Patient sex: M
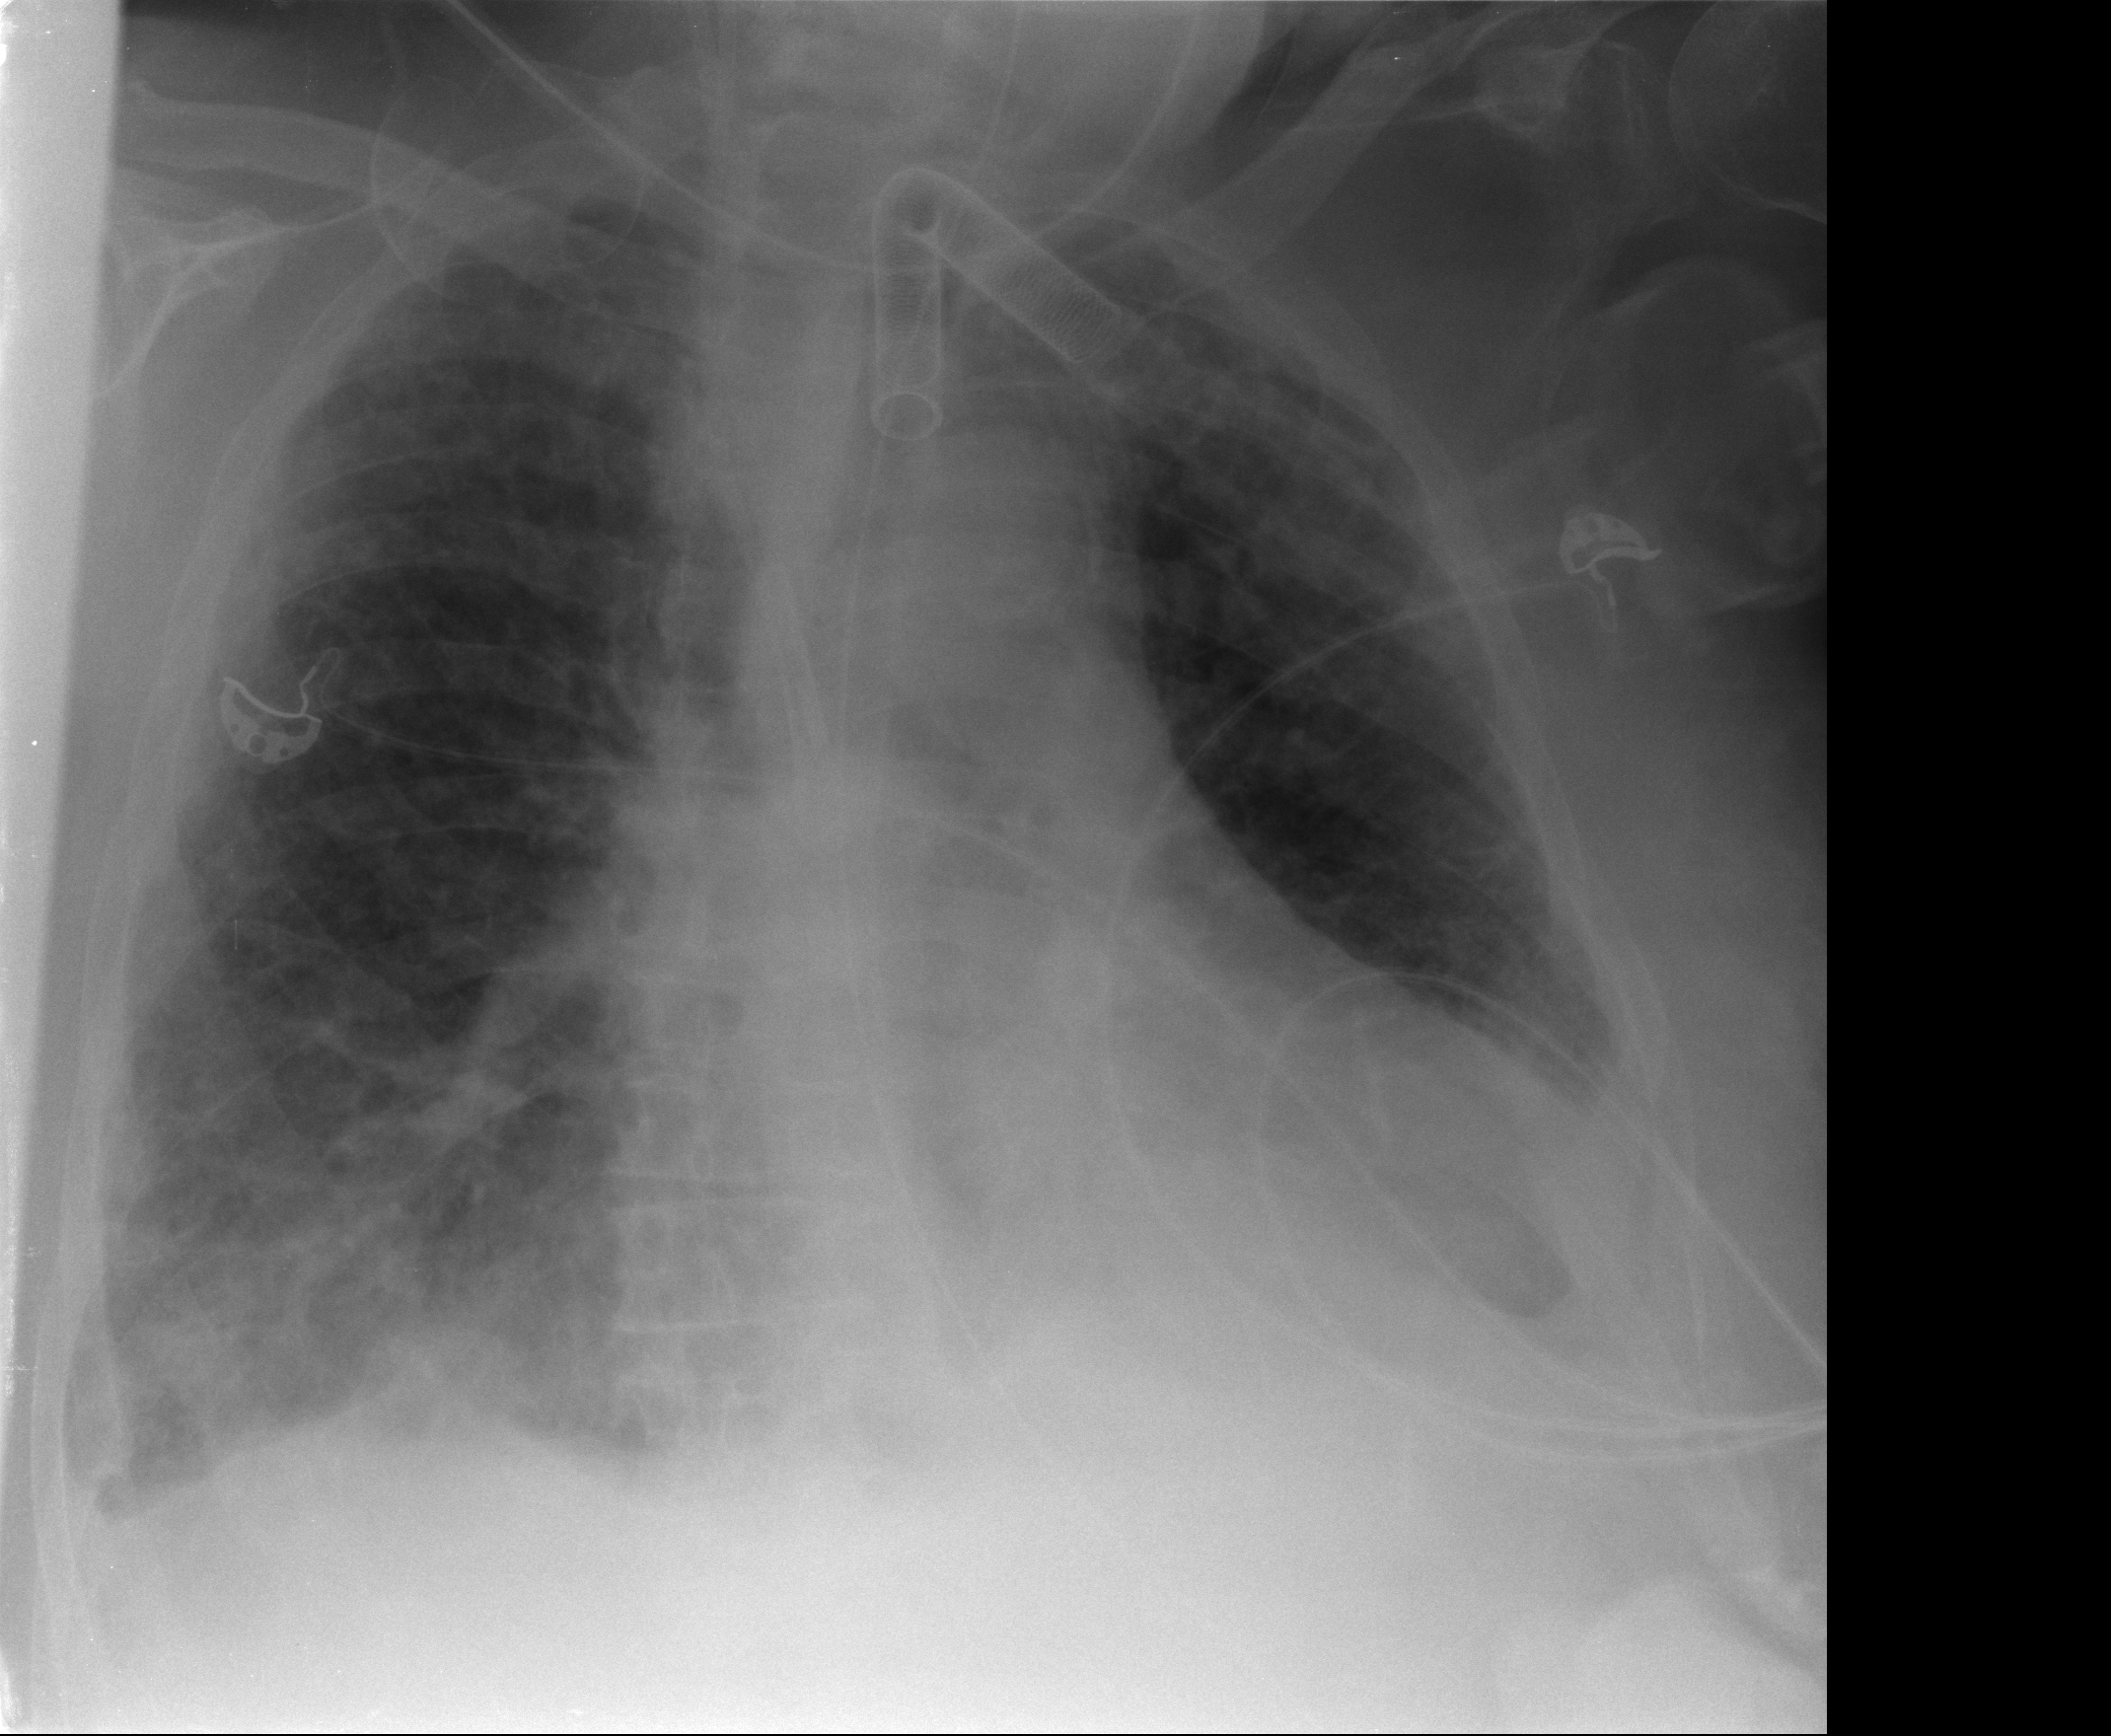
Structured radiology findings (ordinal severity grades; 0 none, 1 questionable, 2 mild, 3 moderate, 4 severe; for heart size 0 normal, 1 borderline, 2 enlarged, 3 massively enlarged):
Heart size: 2
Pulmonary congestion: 2
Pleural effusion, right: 0
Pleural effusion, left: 2
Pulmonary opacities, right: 3
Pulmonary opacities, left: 3
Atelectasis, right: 2
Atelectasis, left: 2